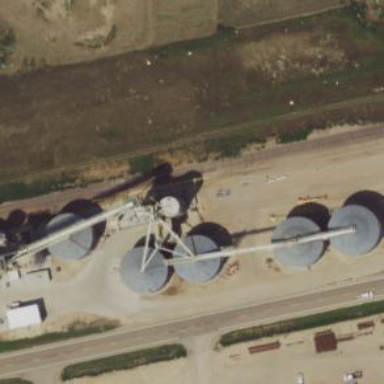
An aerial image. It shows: Silo.